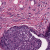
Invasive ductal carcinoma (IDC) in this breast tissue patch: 0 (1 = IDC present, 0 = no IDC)